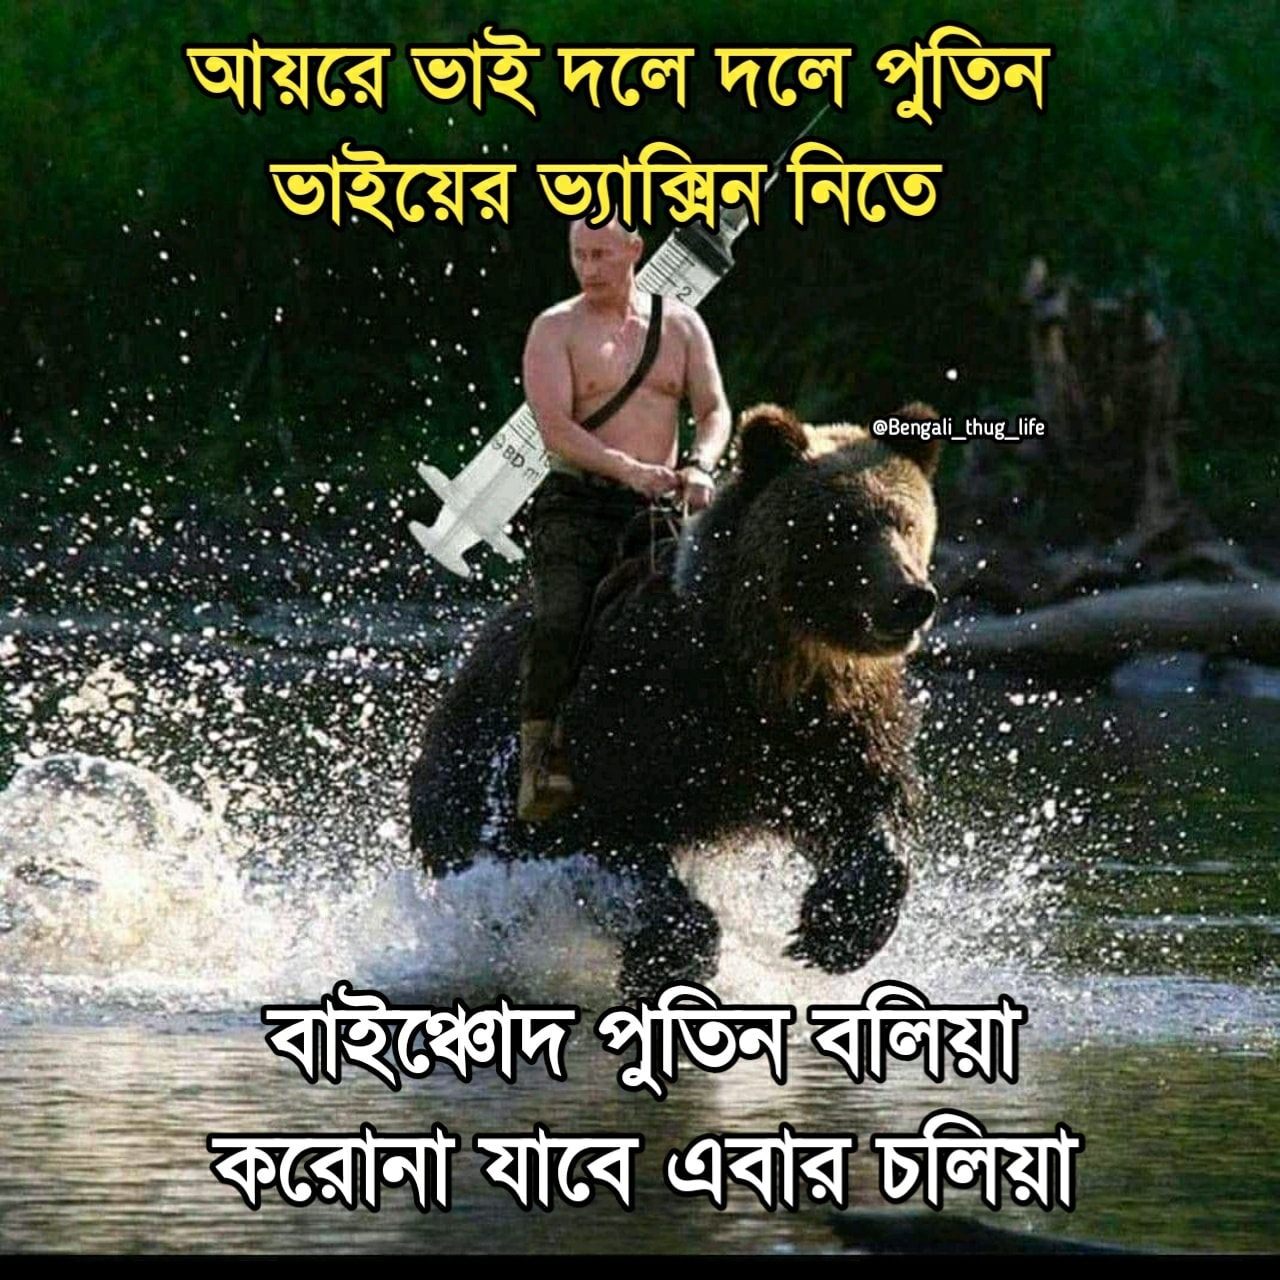
Text: আয়রে ভাই দলে দলে পুতিন ভাইয়ের ভ্যাক্সিন নিতে     বাইঞ্চোদ পুতিন বলিয়া করোনা যাবে এবার চলিয়া
Label: Hate
Hate category: Personal Offence
Targeted group: Individual